Question: I am debugging my application. When I open watch window and click on new row to write variable name it shows error. Please see the image.

It creates a file "VisualStudio_Debugger_Intellisense_1880_13" and file contains nothing. I restarted Visual studio but didn't worked.
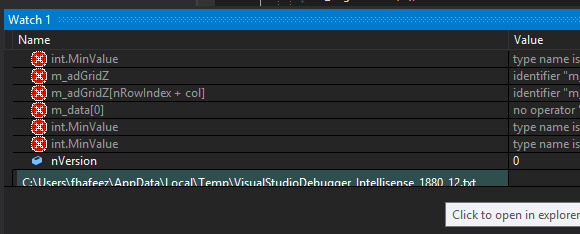
Answer: I found the problem. It was due to a extension "Where Am I". Where Am I extension is available for Visual Studio 2010. This is not available for VS 2012. I did a hack so that it can be installed on VS 2012. This caused this problem. I disabled that extension, and now everything working fine.